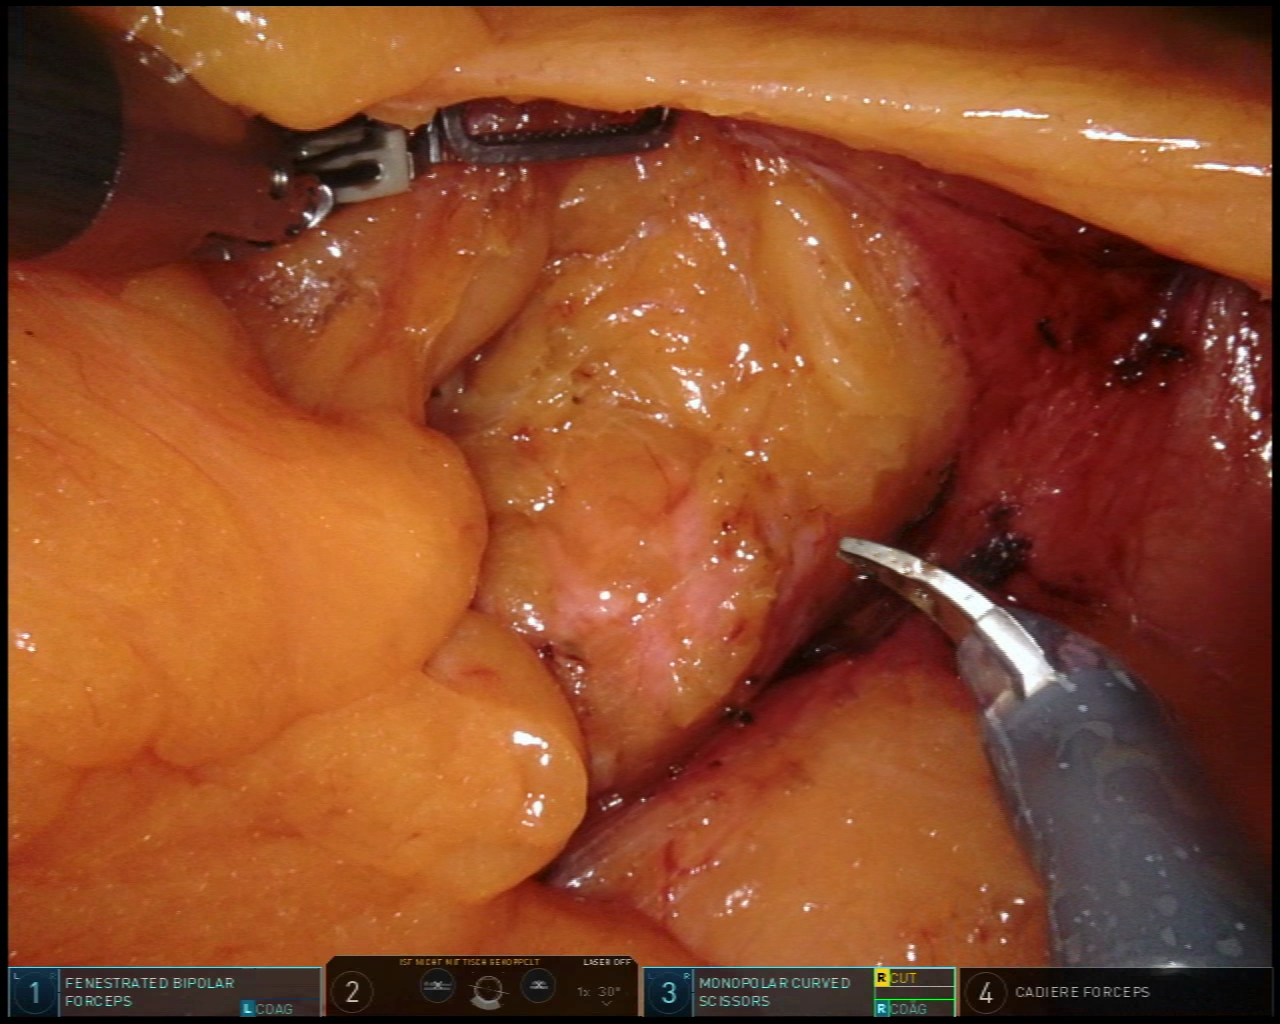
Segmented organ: pancreas
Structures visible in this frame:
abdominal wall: no
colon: no
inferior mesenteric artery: no
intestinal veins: no
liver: no
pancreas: yes
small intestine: no
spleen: no
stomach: no
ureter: no
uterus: no
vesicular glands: no